Question: I've been programming an application using WPF Technology in VS2013.
When I run the program, text quality of the shaded text is lower than what I see using the design mode in Visual Studio.
Below is what happened in picture:

When this happens, smaller Persian or English characters (in 7,8,9 px text size) are difficult to read for users the in the interface.
Why does this seem better in Debug mode, and how is it possible to have the same quality in the final application?
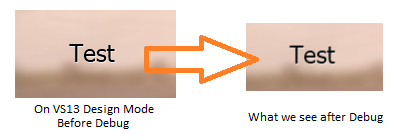
Answer: This rendering blur occur due to the text metrics used by WPF while formatting text.
'TextOptions.TextFormattingMode' is your solution, this will indicates which font metrics to be used while the TextFormatter lays out text.
so set this attached property on the text elements to enable the same
eg
'''
<TextBlock Text="Test" TextOptions.TextFormattingMode="Display" />
'''
By setting the value to 'Display' you'll receive the font rendered with the best GDI compatible font metrics with minimum blur
apart from above you can also make use of 'RenderOptions.EdgeMode' which will affect the rendering of non text elements
also 'RenderOptions.BitmapScalingMode' will help you to prevent blurring when zooming etc.
eg
'''
<Grid RenderOptions.EdgeMode="Aliased" RenderOptions.BitmapScalingMode="NearestNeighbor">
<Border BorderBrush="Black" BorderThickness="1">
<TextBlock Text="Test" TextOptions.TextFormattingMode="Display"/>
</Border>
</Grid>
'''
with combination of above you can ensure most crisp UI rendering
also it seems like you are using drop shadow so perhaps include 'RenderingBias="Quality"' in the drop shadow to improve the shadow quality
'''
<TextBlock Text="Test" TextOptions.TextFormattingMode="Display">
<TextBlock.Effect>
<DropShadowEffect RenderingBias="Quality"/>
</TextBlock.Effect>
</TextBlock>
'''
more info
<URL>
<URL>
<URL>